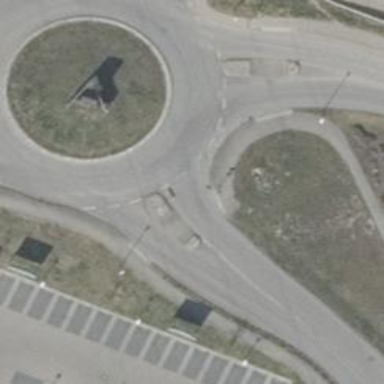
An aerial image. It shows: Asphalt footway with unmarked crossing that includes crossing island.